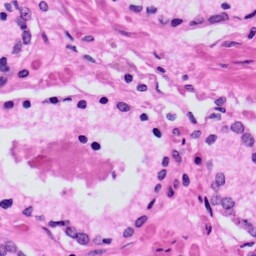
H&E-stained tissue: Prostate